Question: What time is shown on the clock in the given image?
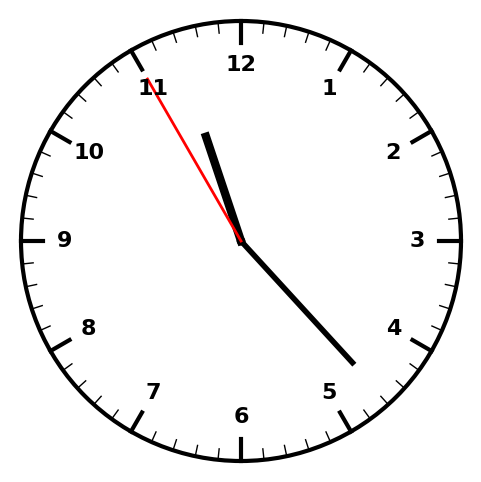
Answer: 11:22:55